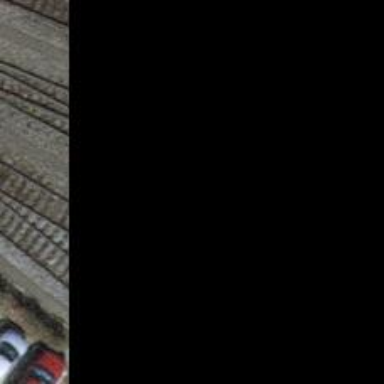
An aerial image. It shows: Railway yard with one track. The railway is electrified with contact line.